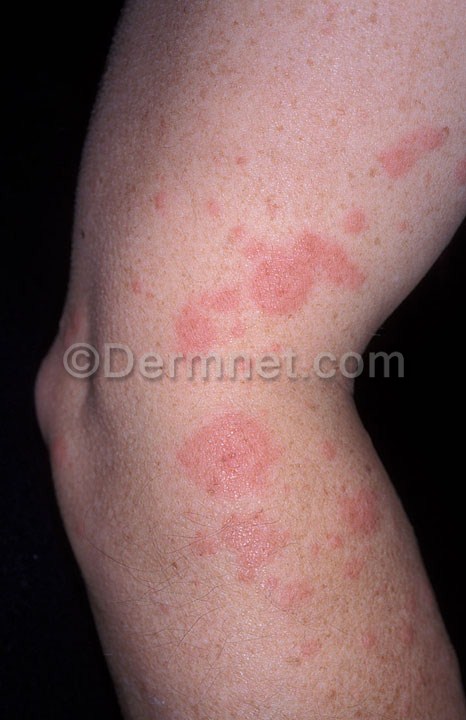
Disease: Vasculitis Photos